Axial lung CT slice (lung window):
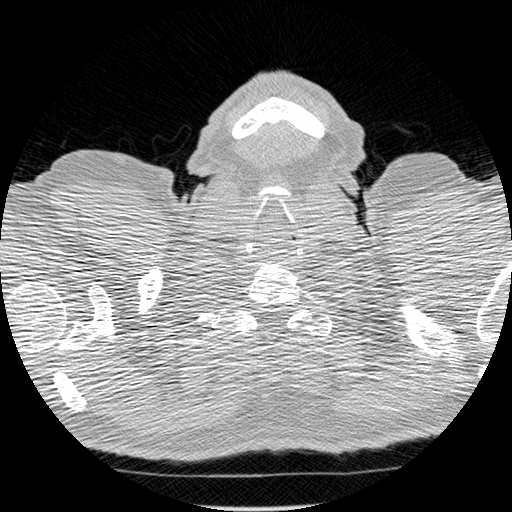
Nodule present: no